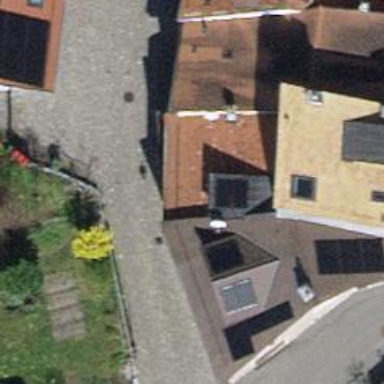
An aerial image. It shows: Residential road with paving stones.